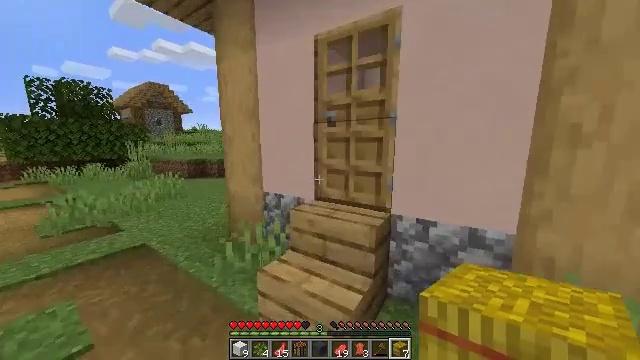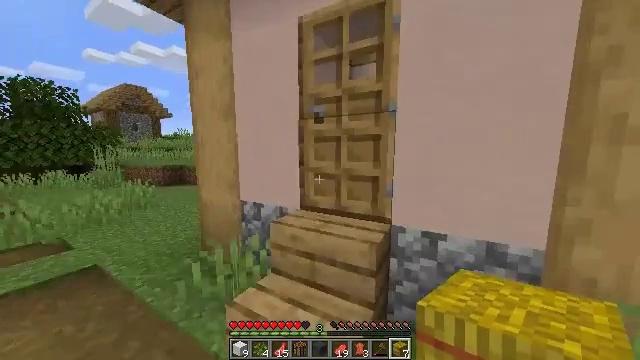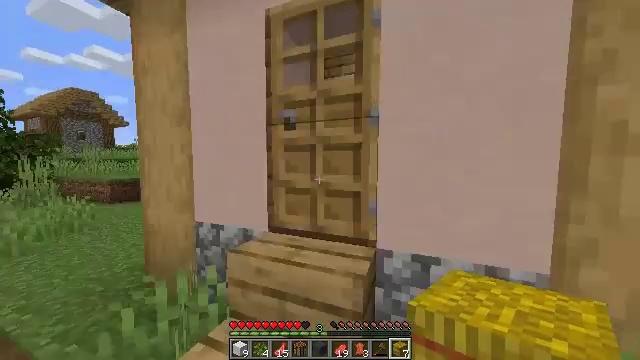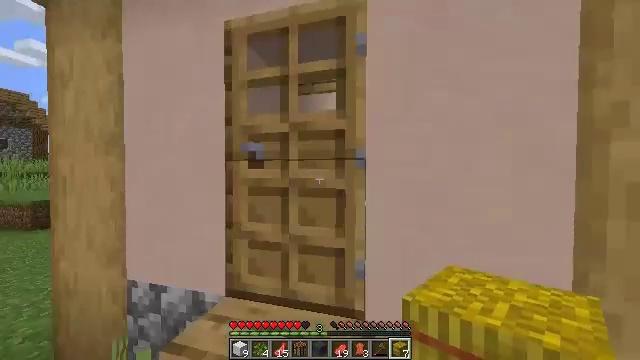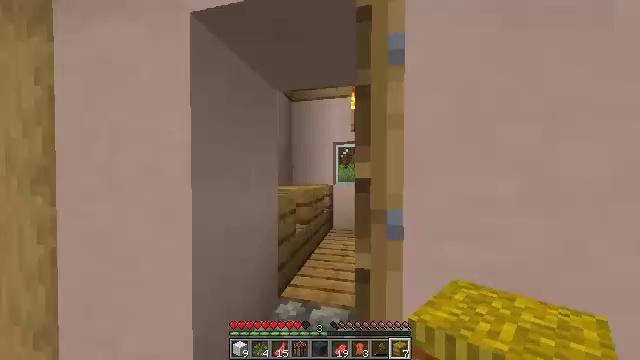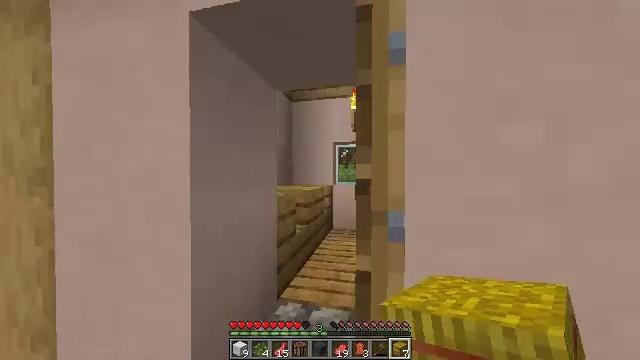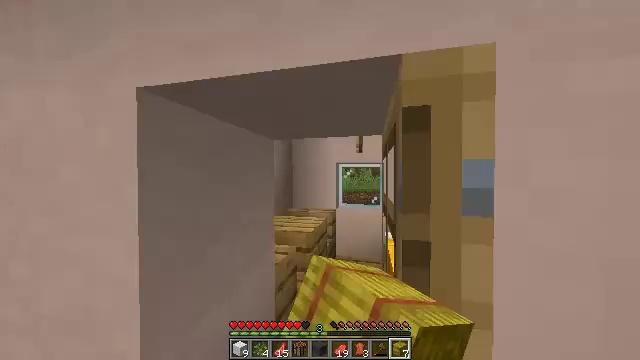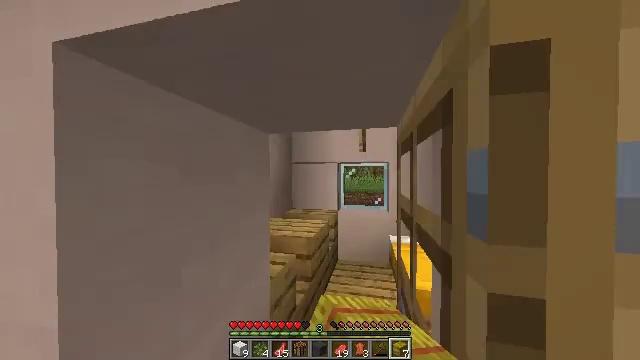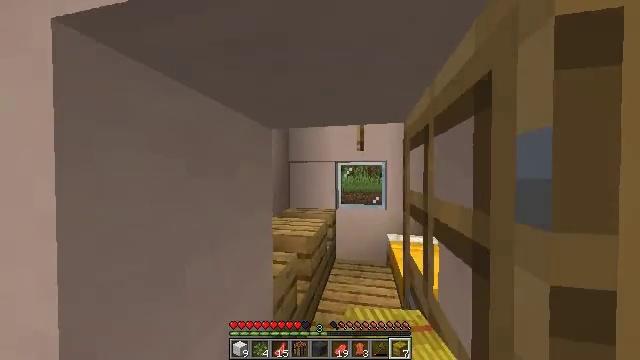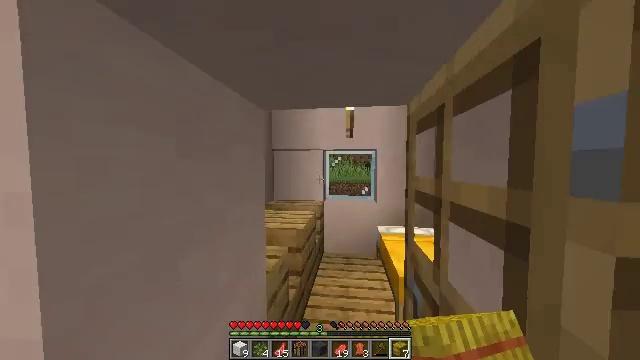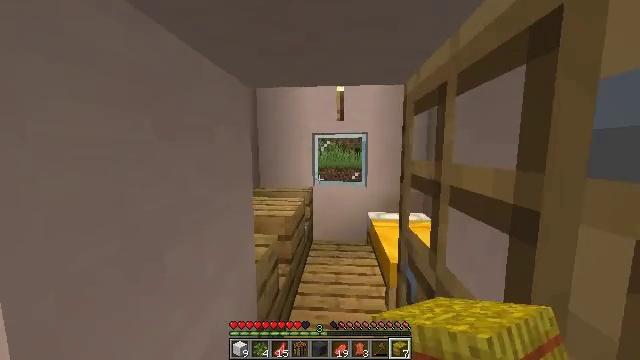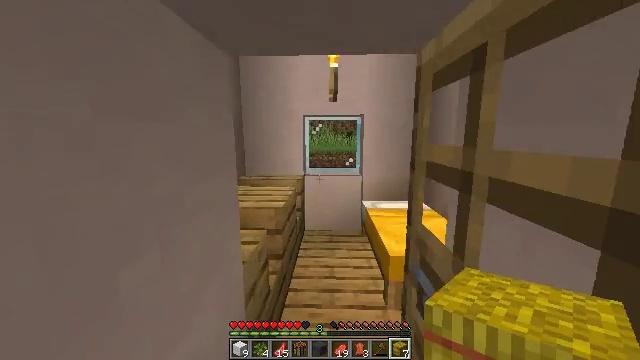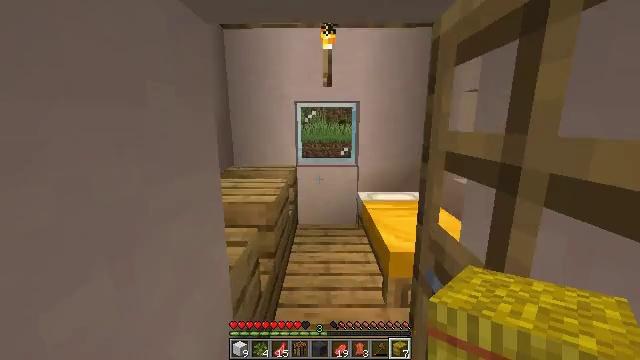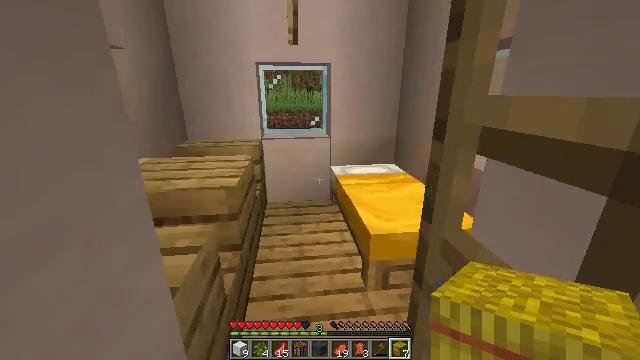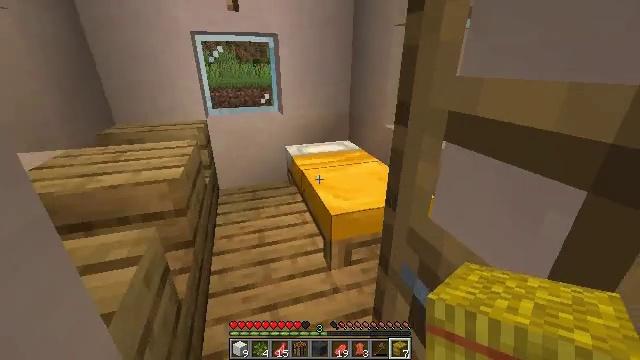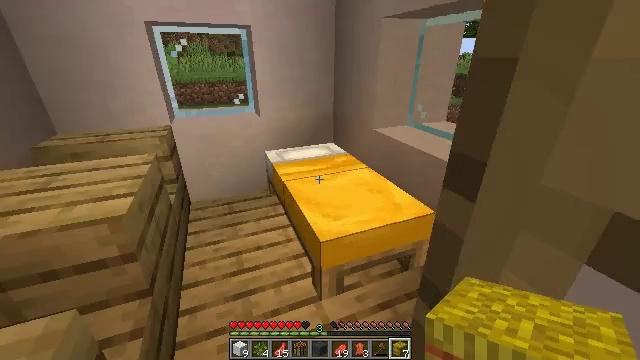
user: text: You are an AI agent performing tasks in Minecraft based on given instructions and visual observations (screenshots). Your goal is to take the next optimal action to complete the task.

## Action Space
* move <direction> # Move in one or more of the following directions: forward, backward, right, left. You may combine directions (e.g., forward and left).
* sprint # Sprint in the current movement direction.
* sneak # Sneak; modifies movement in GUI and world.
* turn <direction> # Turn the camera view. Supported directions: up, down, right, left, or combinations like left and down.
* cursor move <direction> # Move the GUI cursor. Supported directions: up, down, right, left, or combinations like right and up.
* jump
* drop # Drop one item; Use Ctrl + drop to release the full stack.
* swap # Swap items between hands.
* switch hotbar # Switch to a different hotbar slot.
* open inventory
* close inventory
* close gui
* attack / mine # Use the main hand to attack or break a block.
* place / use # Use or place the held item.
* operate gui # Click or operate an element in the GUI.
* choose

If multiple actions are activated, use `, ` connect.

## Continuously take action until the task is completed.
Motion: motion action
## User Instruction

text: Mine the blast furnace.
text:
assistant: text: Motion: move forward, turn right and up
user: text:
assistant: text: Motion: move forward, turn right and up
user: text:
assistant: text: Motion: move forward, turn right and up
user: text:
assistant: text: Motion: move forward, turn right, use / place
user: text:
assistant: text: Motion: move forward, use / place
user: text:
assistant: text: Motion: move forward, use / place
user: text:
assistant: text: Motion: move forward
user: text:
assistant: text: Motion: move forward, turn right
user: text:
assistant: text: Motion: move forward, turn right and down
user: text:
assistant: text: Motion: move forward, turn right and down
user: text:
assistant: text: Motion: move forward, turn right and down
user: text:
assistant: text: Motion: move forward, turn right and down
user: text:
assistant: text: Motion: move forward, turn right and down
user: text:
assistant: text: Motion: move forward, turn right and down
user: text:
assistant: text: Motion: move forward, turn right and down
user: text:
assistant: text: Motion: move forward
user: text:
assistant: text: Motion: turn right
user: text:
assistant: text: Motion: no_op
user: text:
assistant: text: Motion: turn left
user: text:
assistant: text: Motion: turn left and down
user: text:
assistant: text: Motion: move back, turn left and down
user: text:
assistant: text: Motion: move back, turn left and down
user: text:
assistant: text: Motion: move back, turn left and down
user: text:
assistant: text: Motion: move back, turn left
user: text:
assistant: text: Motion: move back, turn left
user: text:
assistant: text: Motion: move back, turn left and up
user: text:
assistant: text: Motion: move left, turn left and up
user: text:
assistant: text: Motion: move left, turn left and up
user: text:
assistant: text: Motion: move forward and move left, turn left and up
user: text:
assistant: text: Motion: move forward and move left